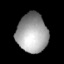
Tissue: skin
Cell type: Others
Senescence score: 0.7182
Nuclear area (px): 1171
Mean DAPI intensity: 161.594